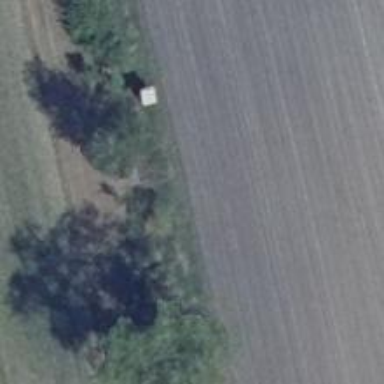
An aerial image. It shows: Hunting stand.